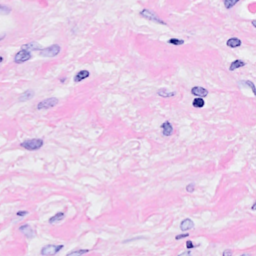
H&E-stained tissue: Breast